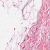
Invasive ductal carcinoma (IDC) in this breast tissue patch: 0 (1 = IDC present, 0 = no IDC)